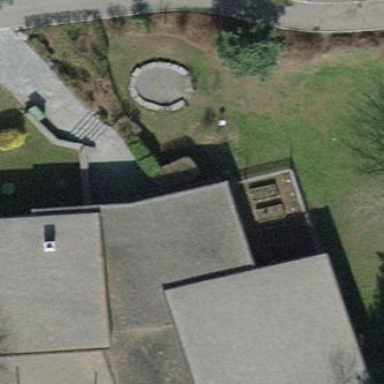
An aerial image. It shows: Kindergarten building.